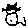
Label: cat